Field crop: maize
Growth stage: 2
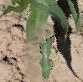
Species: maize